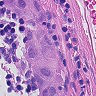
Metastatic tissue present: yes